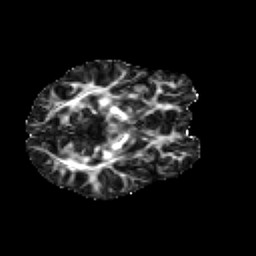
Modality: FA
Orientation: axial
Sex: female
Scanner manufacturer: siemens
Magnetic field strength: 3 T
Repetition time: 5 s
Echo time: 0.071 s